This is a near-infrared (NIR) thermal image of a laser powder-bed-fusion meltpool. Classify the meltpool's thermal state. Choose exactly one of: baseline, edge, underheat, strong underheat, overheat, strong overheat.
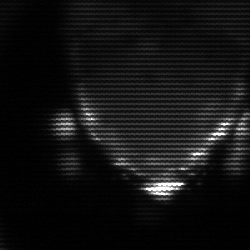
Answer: edge